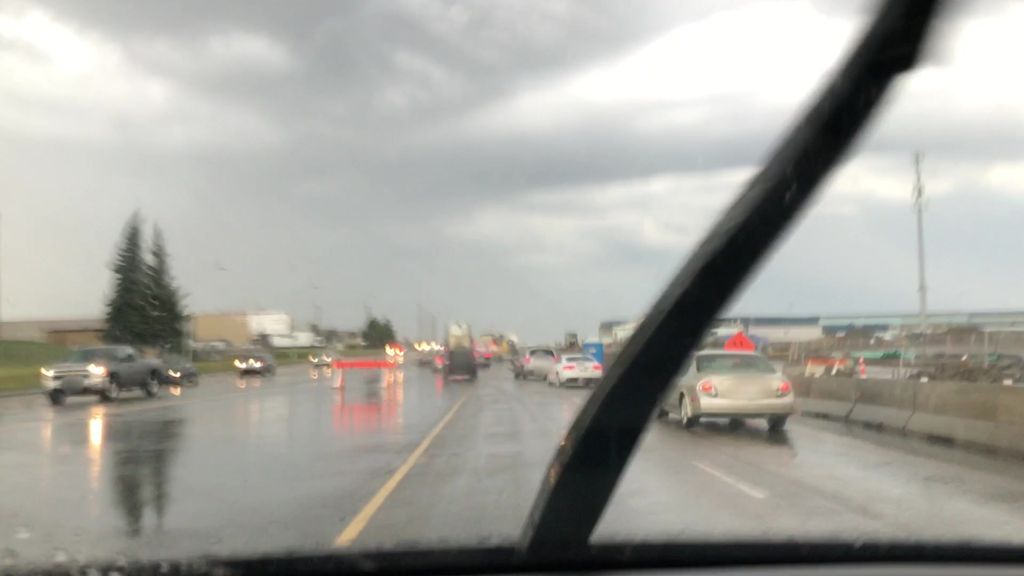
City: edmonton